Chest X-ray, AP view. Patient: 33 years old, sex F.
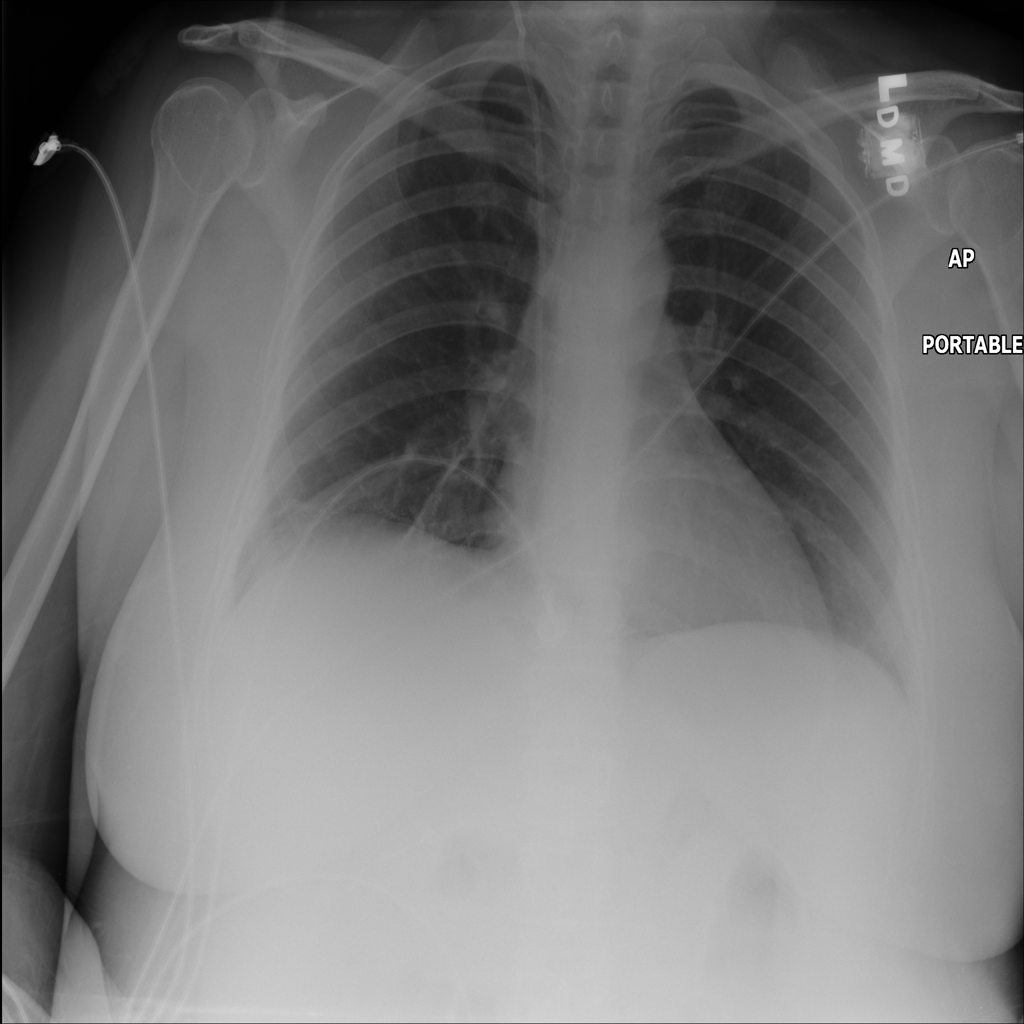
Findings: Atelectasis